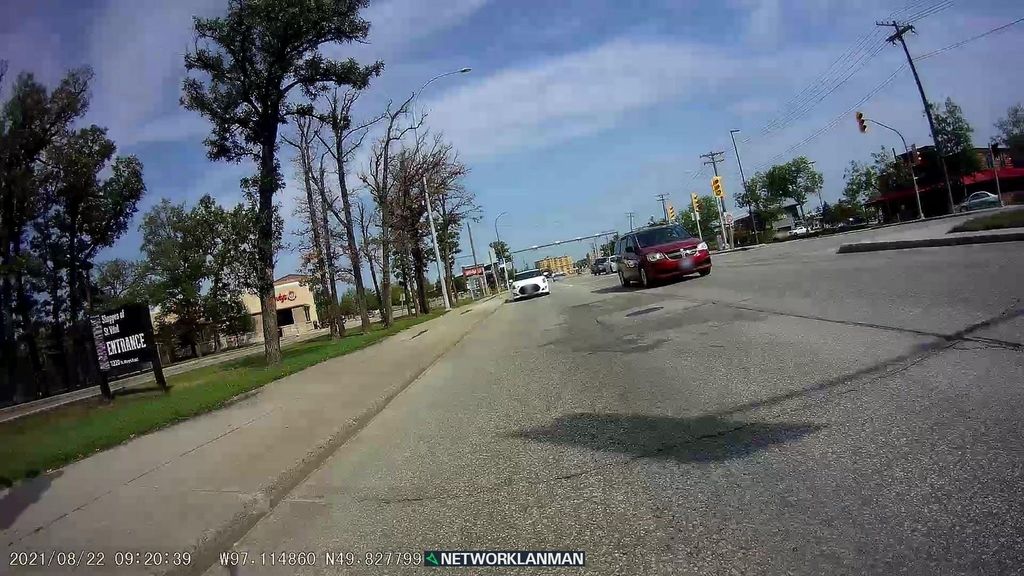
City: winnipeg